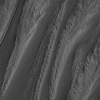
Atmospheric dust classification: not_dusty